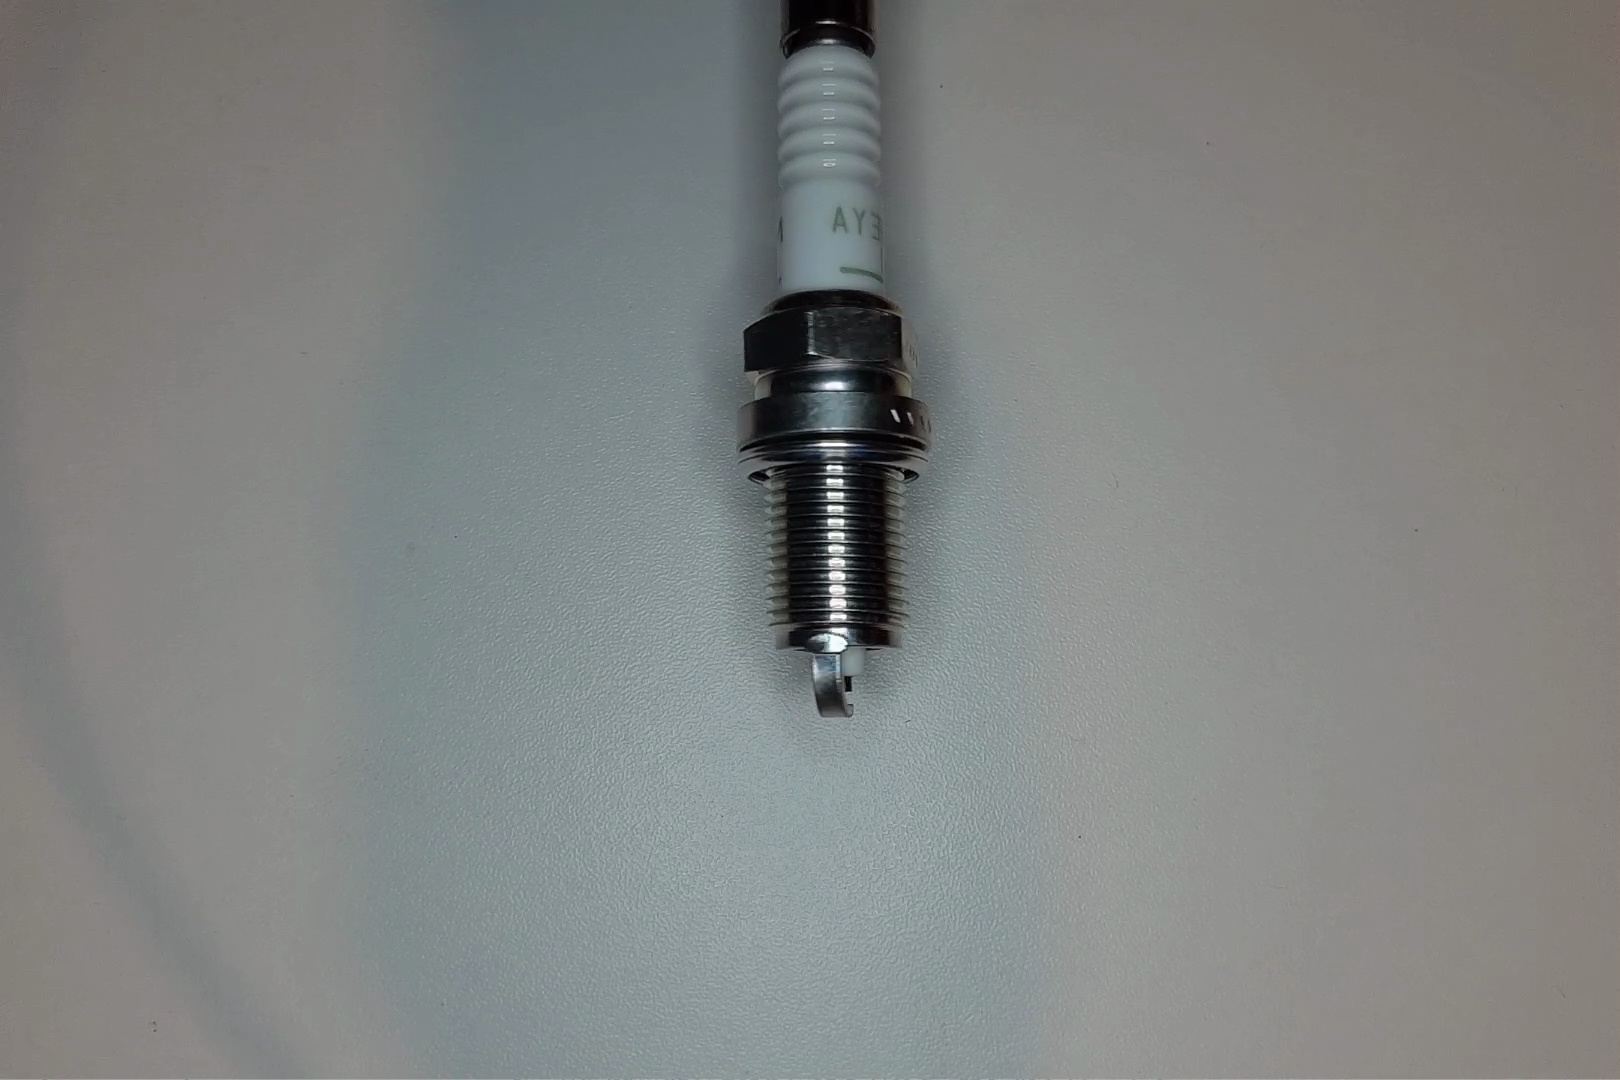
Label: no anomaly